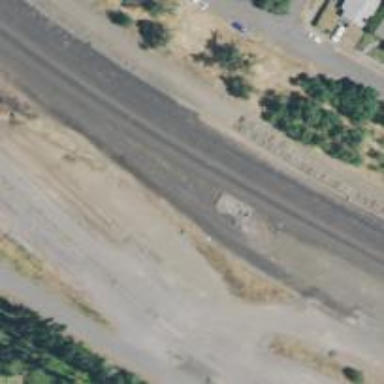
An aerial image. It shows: Railway siding with rails.